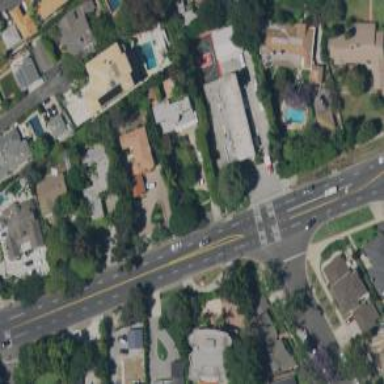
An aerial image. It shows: Secondary road with asphalt surface. It is lined with residential properties.